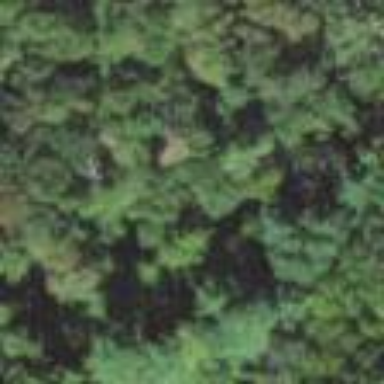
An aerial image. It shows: Woodland with needle-leaved trees.